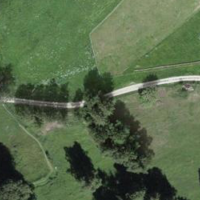
EUNIS habitat code: 52
Species observed at this site:
Plantago major